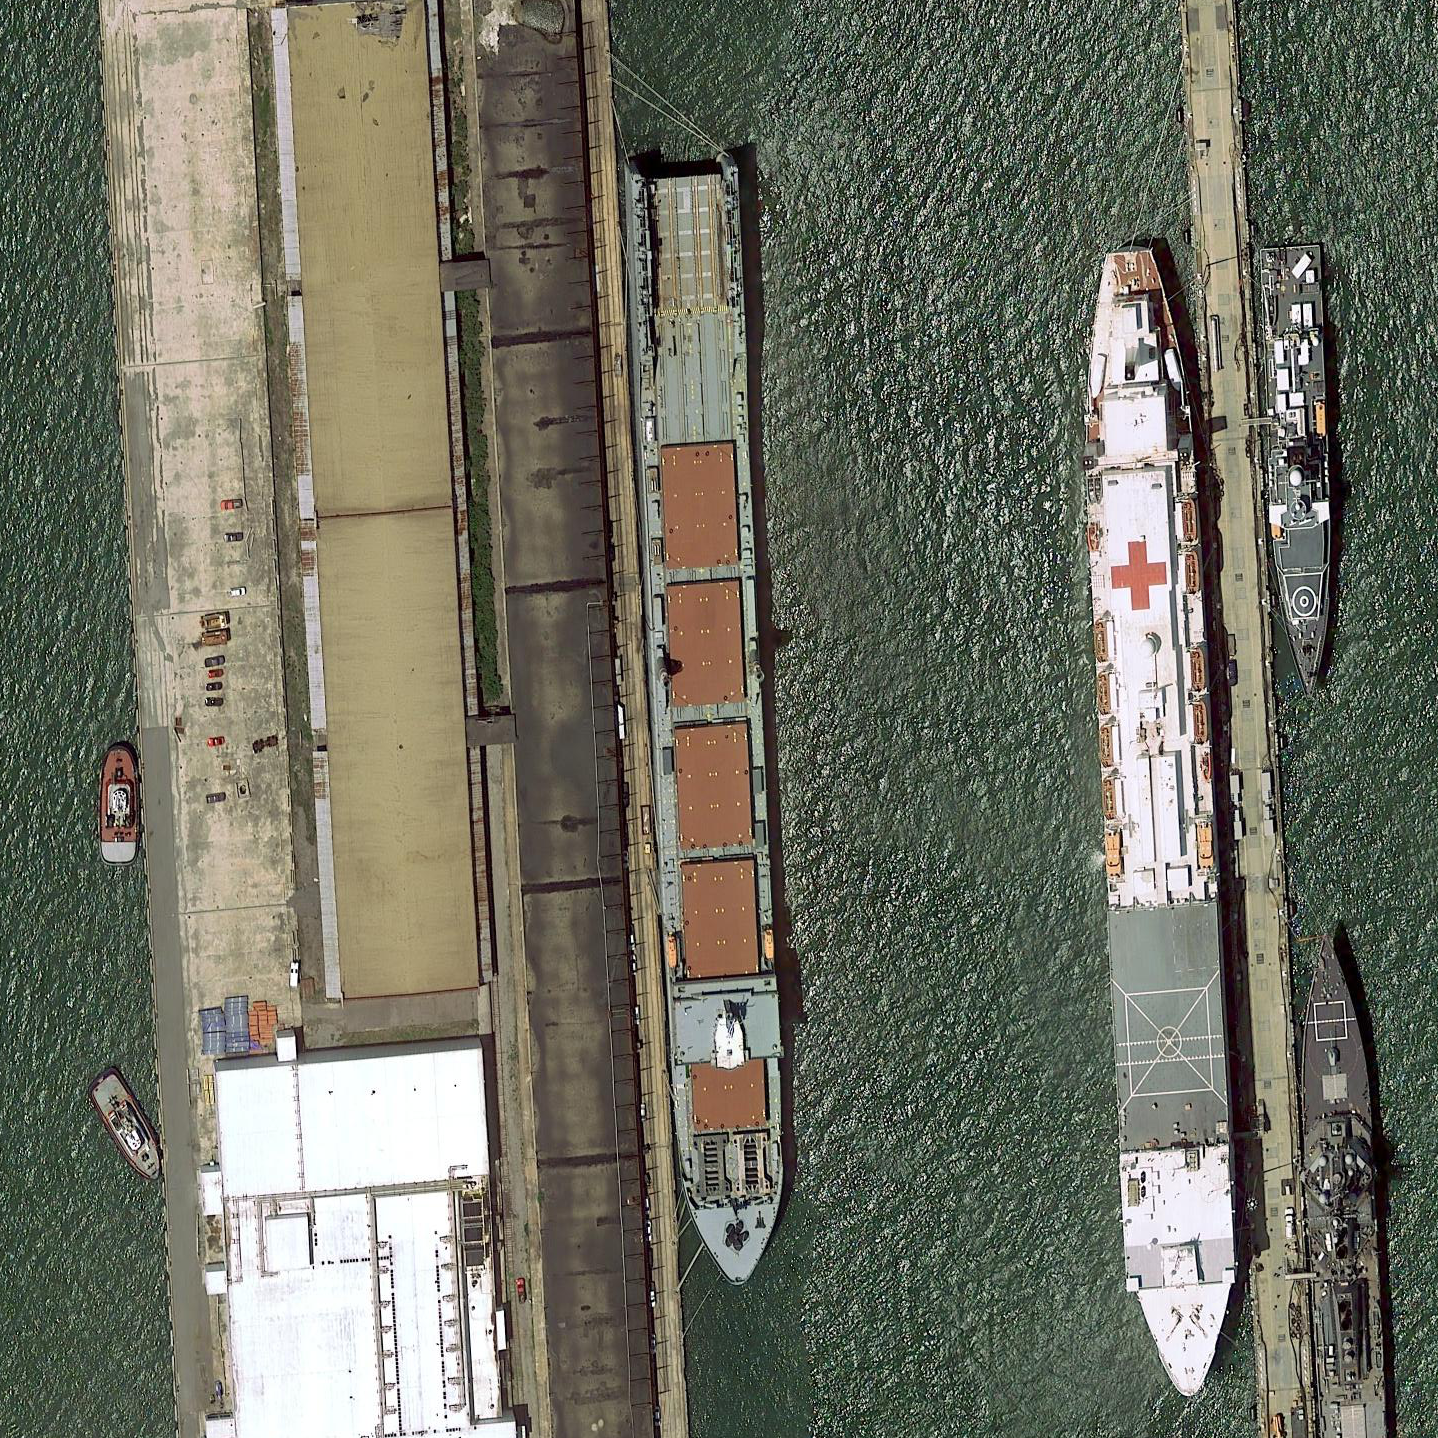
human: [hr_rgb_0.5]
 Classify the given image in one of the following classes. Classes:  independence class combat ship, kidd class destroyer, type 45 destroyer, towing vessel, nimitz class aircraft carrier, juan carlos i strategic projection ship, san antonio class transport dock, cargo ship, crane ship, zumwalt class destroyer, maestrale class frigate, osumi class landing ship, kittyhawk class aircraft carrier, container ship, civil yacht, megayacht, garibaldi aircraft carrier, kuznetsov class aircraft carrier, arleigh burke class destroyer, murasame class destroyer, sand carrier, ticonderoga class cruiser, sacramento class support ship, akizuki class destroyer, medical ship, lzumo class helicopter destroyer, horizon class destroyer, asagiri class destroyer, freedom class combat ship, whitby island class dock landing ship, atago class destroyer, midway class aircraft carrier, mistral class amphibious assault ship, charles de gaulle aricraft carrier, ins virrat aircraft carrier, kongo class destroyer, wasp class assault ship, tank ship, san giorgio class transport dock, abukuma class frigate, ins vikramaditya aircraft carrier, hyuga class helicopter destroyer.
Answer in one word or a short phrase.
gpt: Medical ship